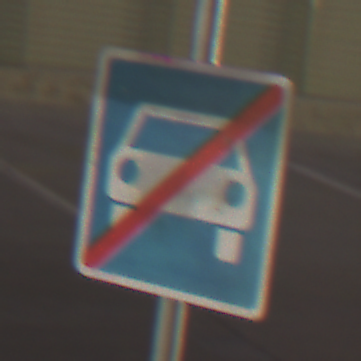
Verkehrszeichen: EndeKraftfahrstrasse
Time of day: SunriseSunset
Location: Outdoor (Urban)
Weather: PartlyCloudy
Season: NotSpecified
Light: Artificial